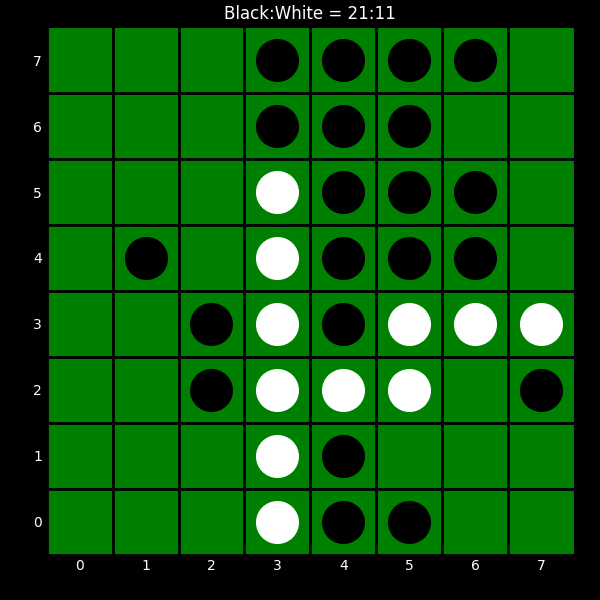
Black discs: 21
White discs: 11